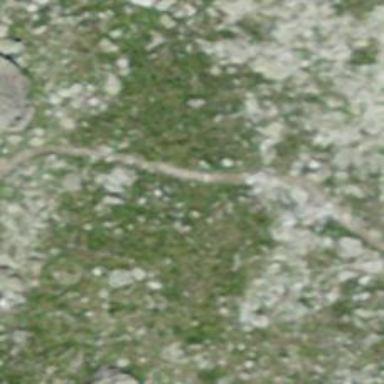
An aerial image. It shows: Path.